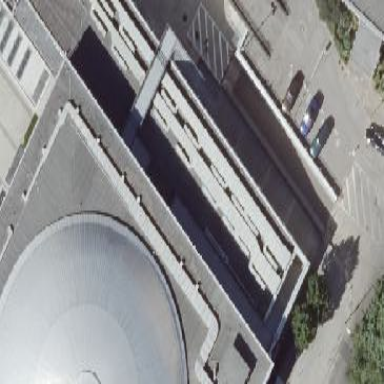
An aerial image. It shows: Office building with white facade.